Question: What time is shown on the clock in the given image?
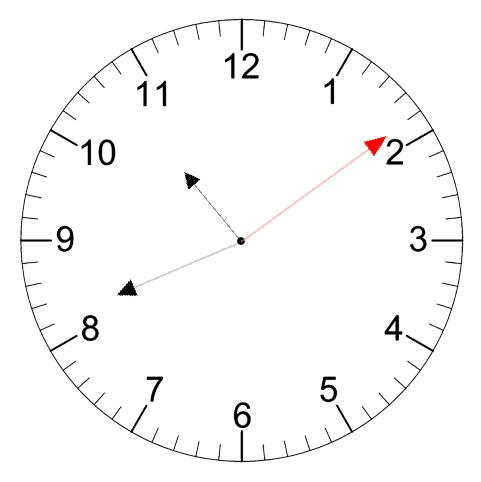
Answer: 10:41:09